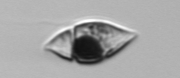
Label: Amphidinium